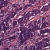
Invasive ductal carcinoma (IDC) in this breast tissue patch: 1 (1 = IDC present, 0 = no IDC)